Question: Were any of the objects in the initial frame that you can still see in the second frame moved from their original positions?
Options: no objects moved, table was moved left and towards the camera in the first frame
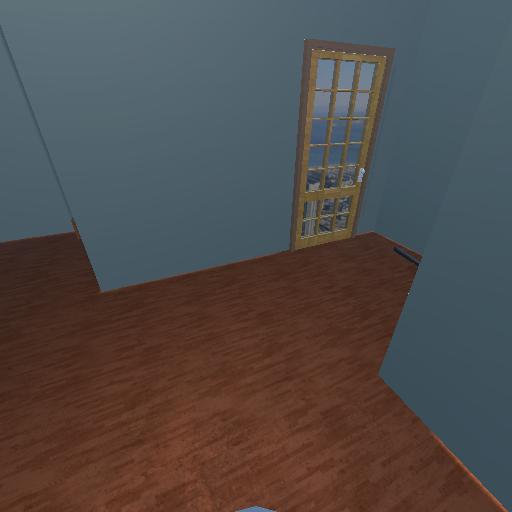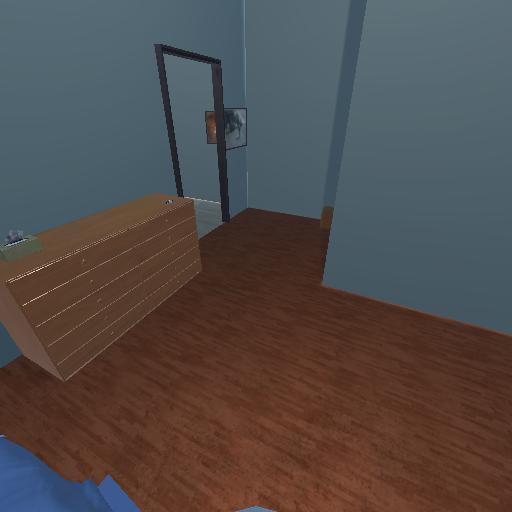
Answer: no objects moved